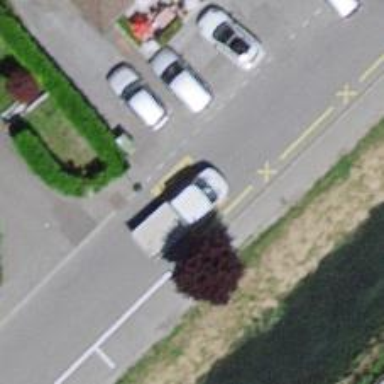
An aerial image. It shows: Uncontrolled crossing on the road.